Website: ulta-beauty
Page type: payment
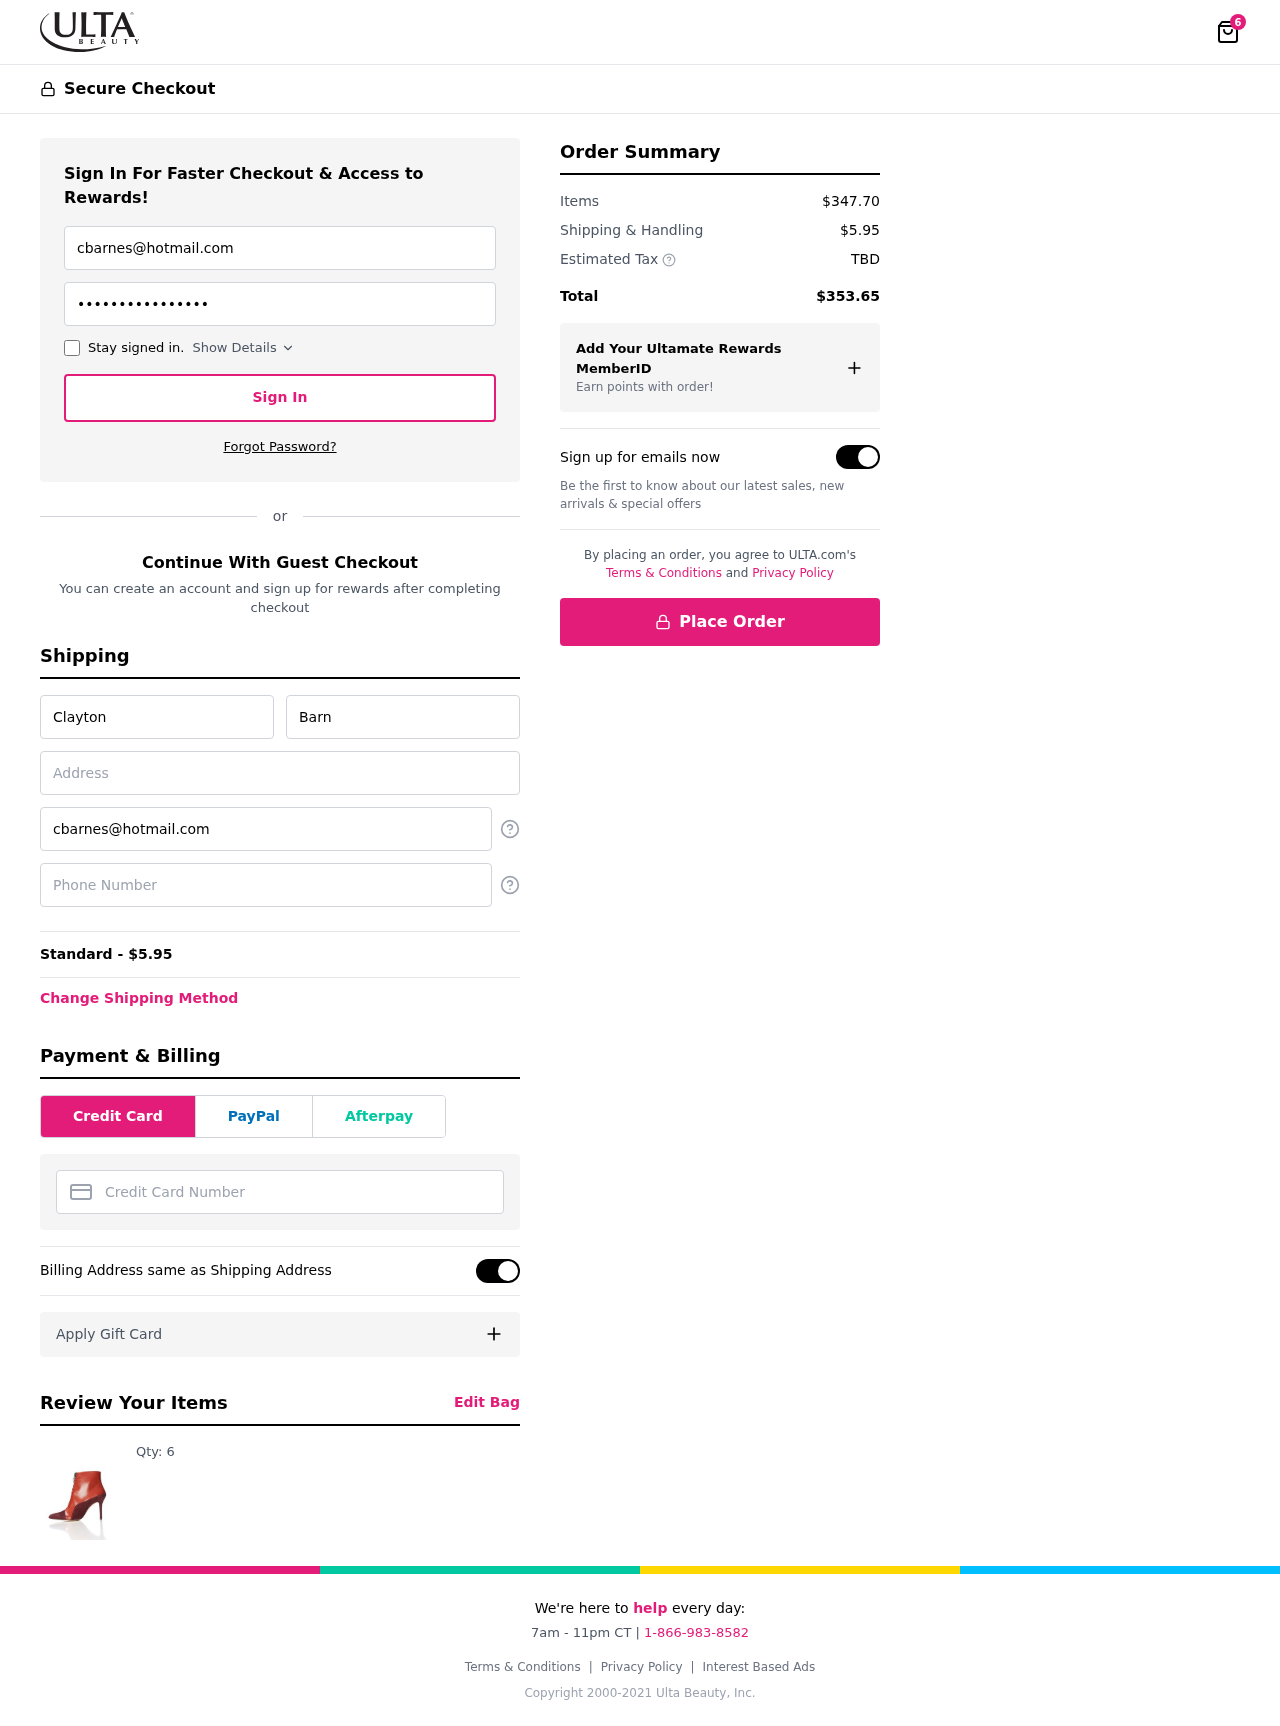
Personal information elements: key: PII_CARD_NUMBER
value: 6011 8435 4635 1377
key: PII_EMAIL
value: cbarnes@hotmail.com
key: PII_FIRSTNAME
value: Clayton
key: PII_LASTNAME
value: Barnes
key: PII_PHONE
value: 5515379424
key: PII_STREET
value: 84477 Anderson Lights Apt. 868
Product elements: key: PRODUCT1_QUANTITY
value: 6
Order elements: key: ORDER_NUM_ITEMS
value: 6
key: ORDER_SHIPPING_COST
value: $5.95
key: ORDER_SHIPPING_COST
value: Standard - $5.95
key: ORDER_SUBTOTAL
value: $347.70
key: ORDER_TAX
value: TBD
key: ORDER_TOTAL
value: $353.65